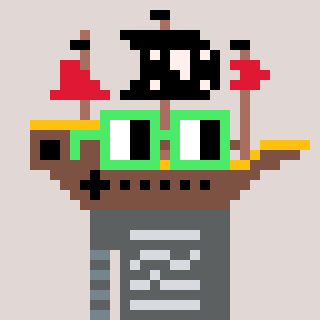
a pixel art character with square light green glasses, a pirateship-shaped head and a grayscale-colored body on a warm background